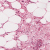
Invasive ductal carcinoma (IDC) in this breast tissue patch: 0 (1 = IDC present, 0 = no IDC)